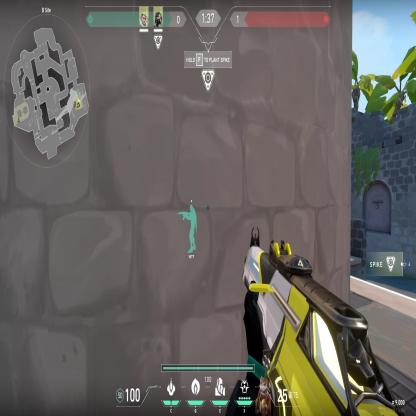
Label: teammate